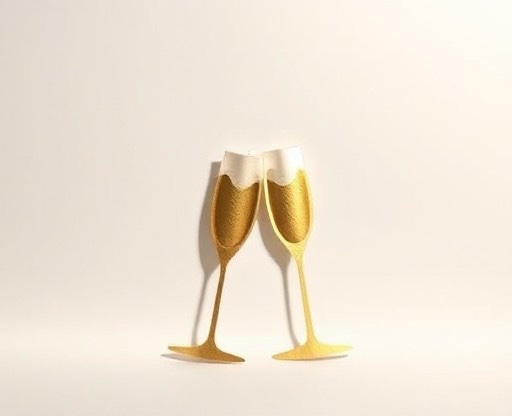
Category: Wedding